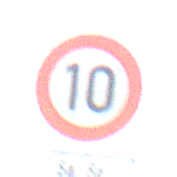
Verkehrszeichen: Geschwindigkeit10
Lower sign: ZeitangabenMitBeschraenkungAufWochentage9
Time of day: SunriseSunset
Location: Outdoor (Nature)
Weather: PartlyCloudy
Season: NotSpecified
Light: Natural